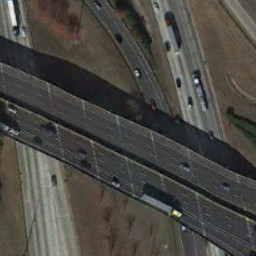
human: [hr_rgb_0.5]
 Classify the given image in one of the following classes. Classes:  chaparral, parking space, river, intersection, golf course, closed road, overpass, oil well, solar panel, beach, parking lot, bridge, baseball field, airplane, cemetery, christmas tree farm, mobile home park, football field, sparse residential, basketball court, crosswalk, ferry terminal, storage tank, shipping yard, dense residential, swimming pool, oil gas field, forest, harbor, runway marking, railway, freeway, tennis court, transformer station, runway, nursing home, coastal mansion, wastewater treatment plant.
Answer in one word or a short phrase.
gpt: overpass